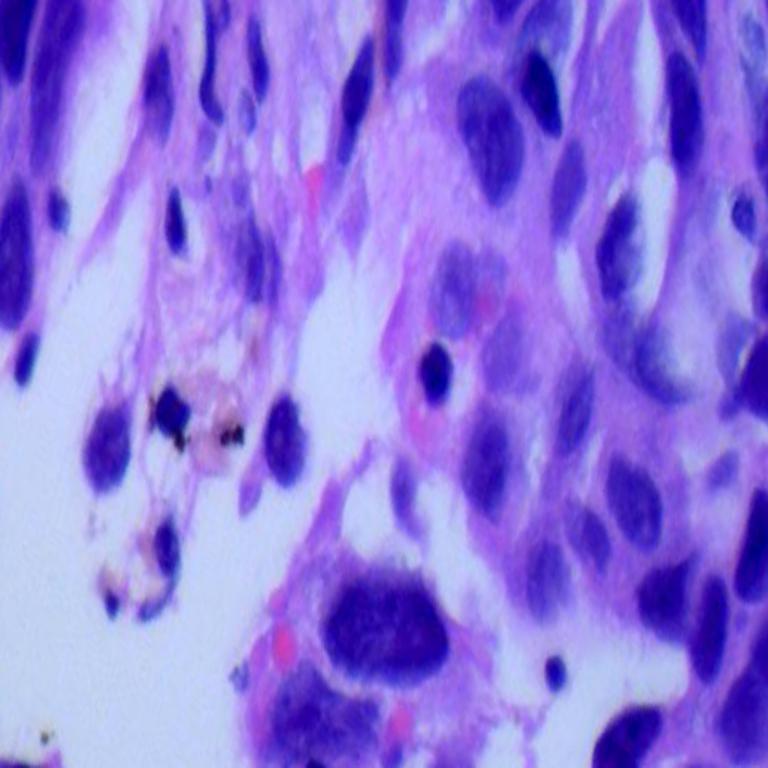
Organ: lung
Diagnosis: adenocarcinomas